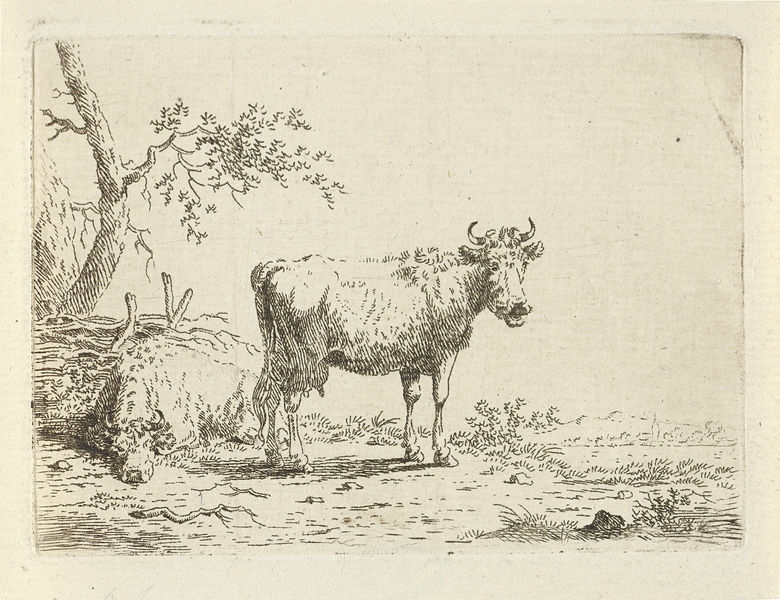
Titel: Liggende en staande koe
Künstler: Anthony Oberman
Standort: Amsterdam
Institution: Rijksmuseum
Schlagwörter: portrait, élan